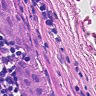
Metastatic tissue present: yes